Field crop: maize
Growth stage: 1
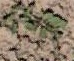
Species: convolvulus